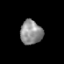
Tissue: prostate
Cell type: T cells
Senescence score: 0.3314
Nuclear area (px): 520
Mean DAPI intensity: 142.769